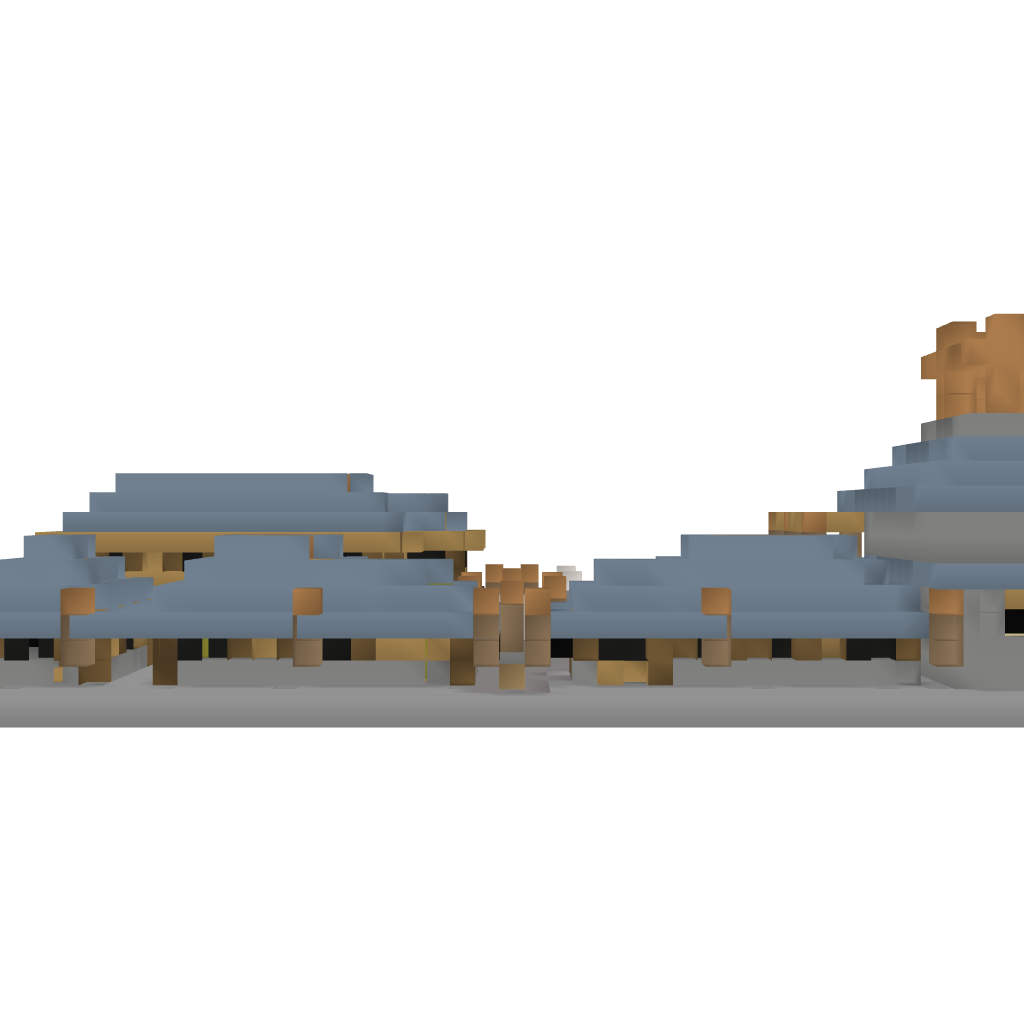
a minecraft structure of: Mini Village